Interaction volume radius: 5 \u00c5
Interaction volume height: 40 \u00c5
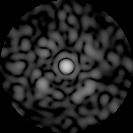
Disorder parameter: 0.7284